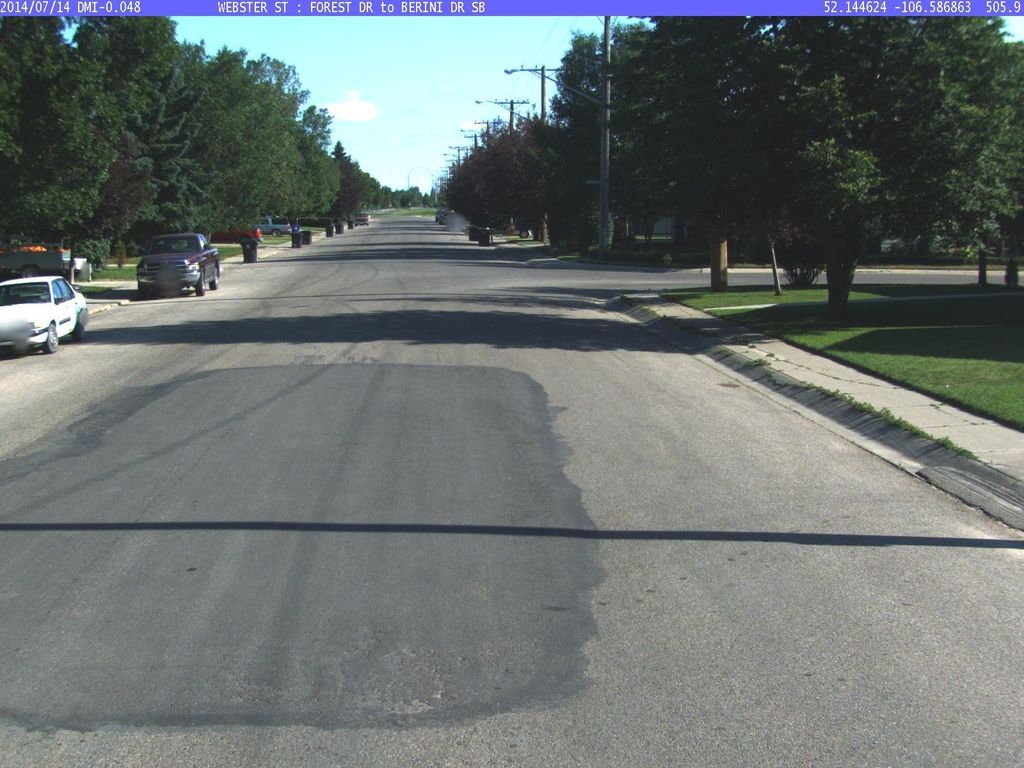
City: saskatoon